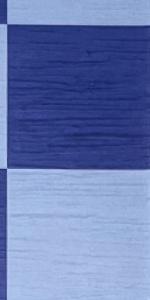
Label: Empty